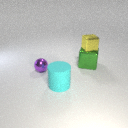
large green metal cube to the right of large cyan rubber cylinder